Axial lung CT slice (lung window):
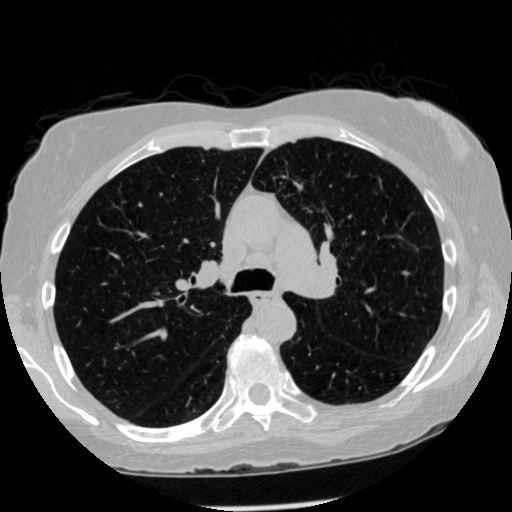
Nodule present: no